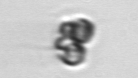
Label: Corymbellus